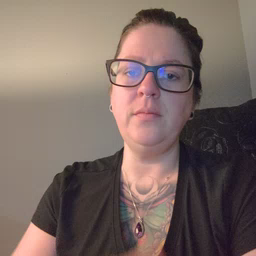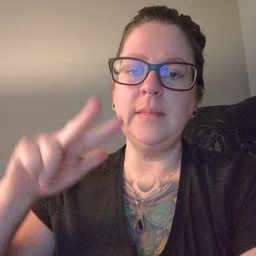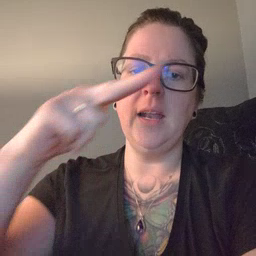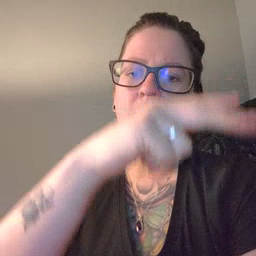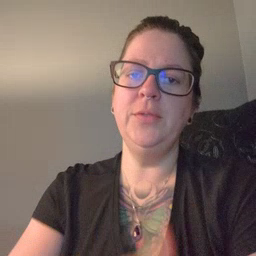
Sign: helicopter